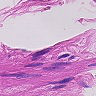
Metastatic tissue present: no